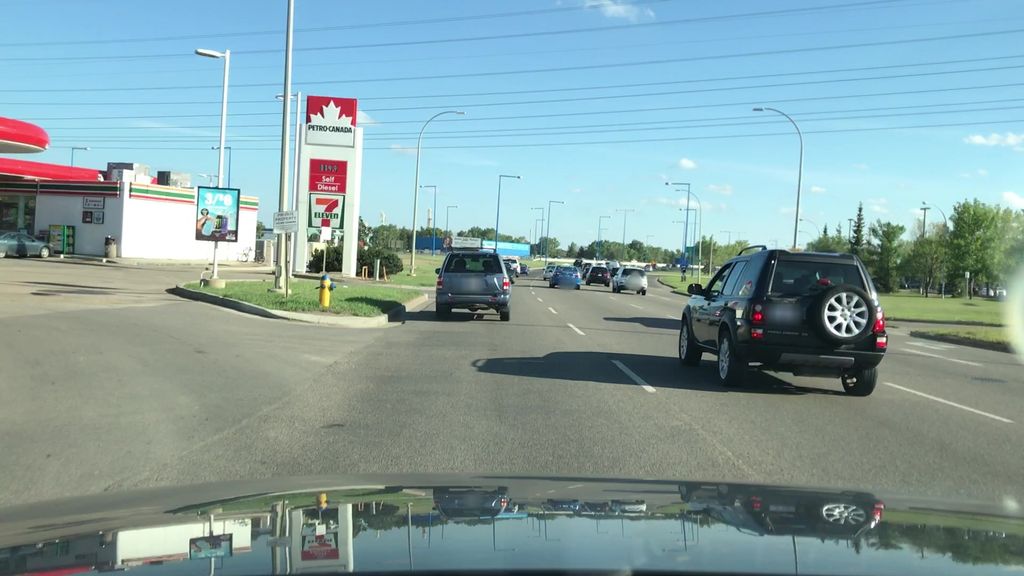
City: edmonton